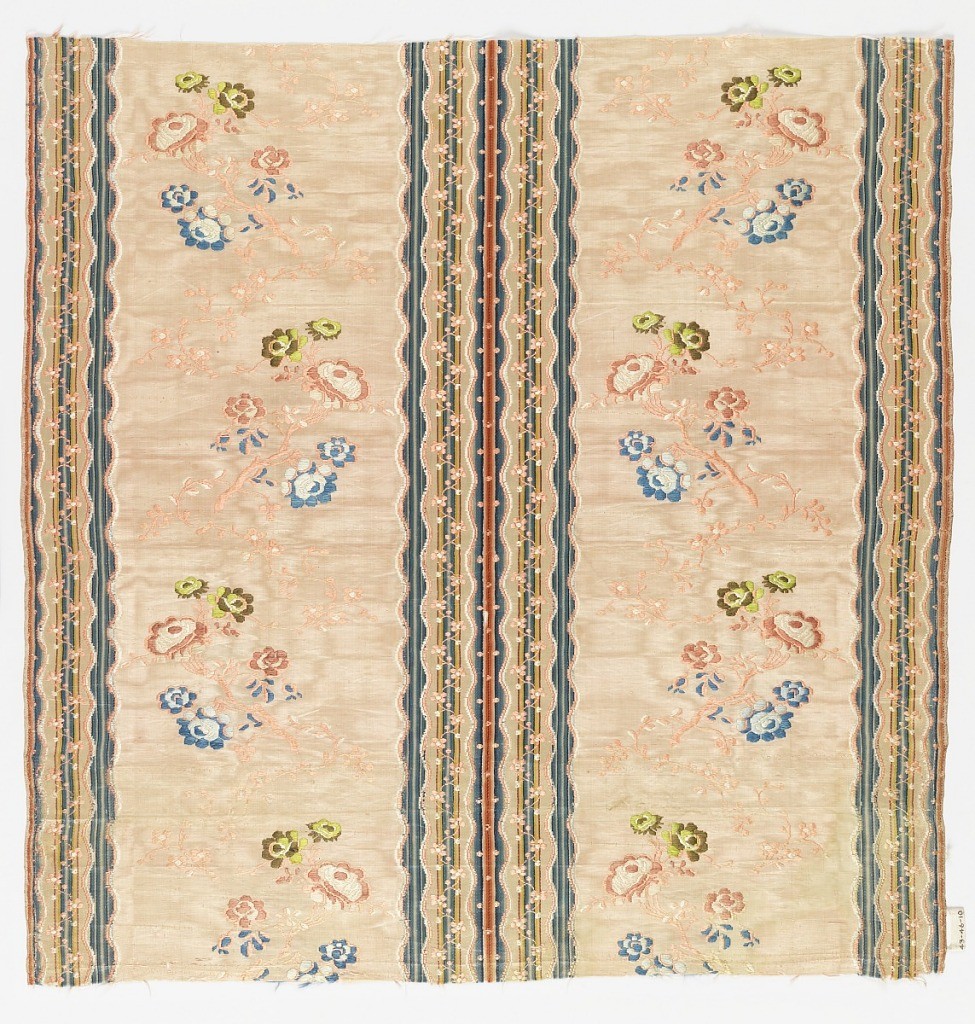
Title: Textile
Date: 18th century
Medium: silk Technique: taffeta weave, brocaded
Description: Light rose moiré taffeta ground with floral serpentines partly brocaded in colored silks and partly created by floats of the alternate pink and white primary wefts. Taffeta ground interrupted by stripes of satin weave with superimposed blossoms.